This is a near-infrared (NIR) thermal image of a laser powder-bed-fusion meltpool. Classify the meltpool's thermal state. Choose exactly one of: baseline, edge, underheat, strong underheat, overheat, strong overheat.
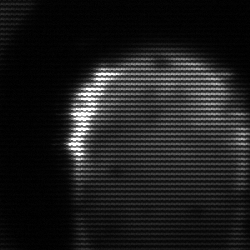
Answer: baseline